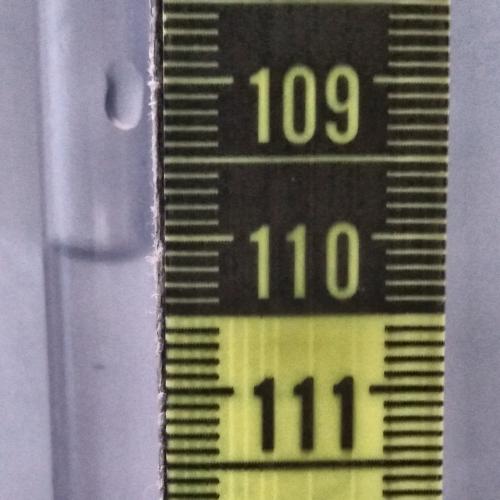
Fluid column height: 110.1 cm